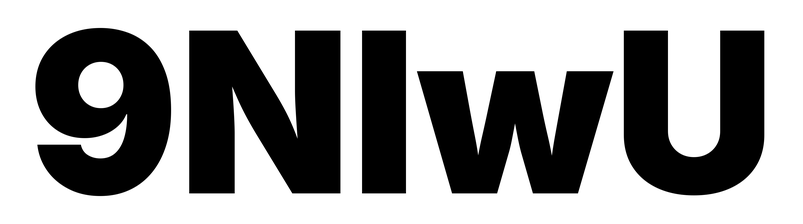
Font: Inter_Black